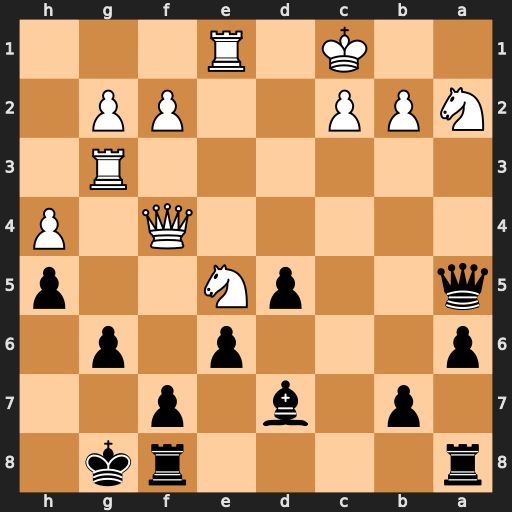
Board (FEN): r4rk1/1p1b1p2/p3p1p1/q2pN2p/5Q1P/6R1/NPP2PP1/2K1R3
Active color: b
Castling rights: -
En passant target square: -
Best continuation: Qxe1#